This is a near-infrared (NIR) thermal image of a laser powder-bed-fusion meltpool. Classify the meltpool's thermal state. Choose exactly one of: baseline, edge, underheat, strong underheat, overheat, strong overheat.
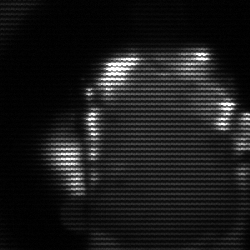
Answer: baseline